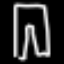
Label: pants